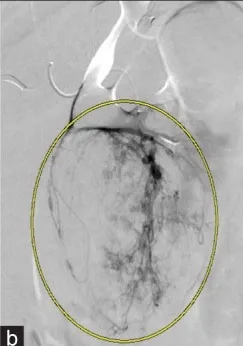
A 64-year-old woman with an incidental angiomyolipoma (AML). (b) Digital subtraction angiography of a subsegmental renal artery demonstrating contrast enhancement of the AML off the inferior pole of the left kidney.
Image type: radiology (ct)